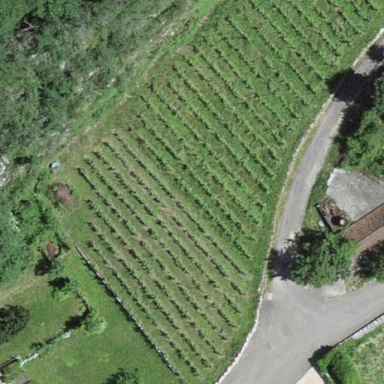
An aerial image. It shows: Vineyard.